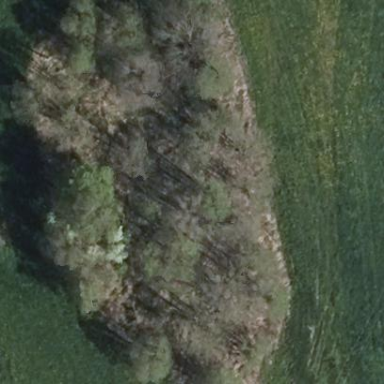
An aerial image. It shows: Deciduous broadleaved forest.